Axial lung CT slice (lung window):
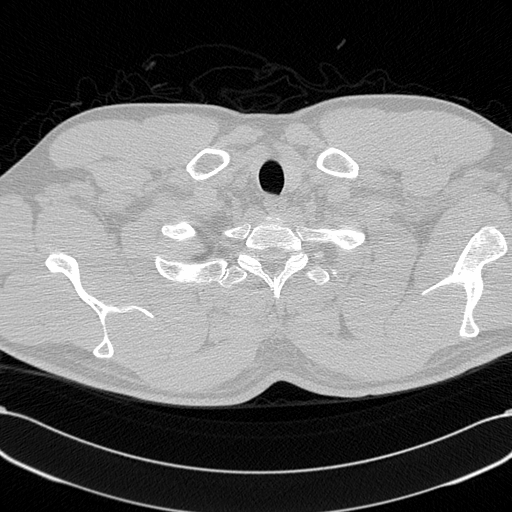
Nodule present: no